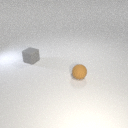
small gray rubber cube behind small brown rubber sphere